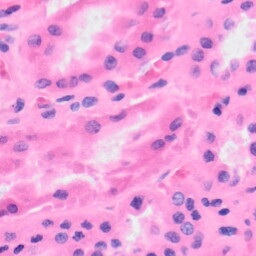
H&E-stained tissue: Kidney